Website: home-depot
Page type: billing-address
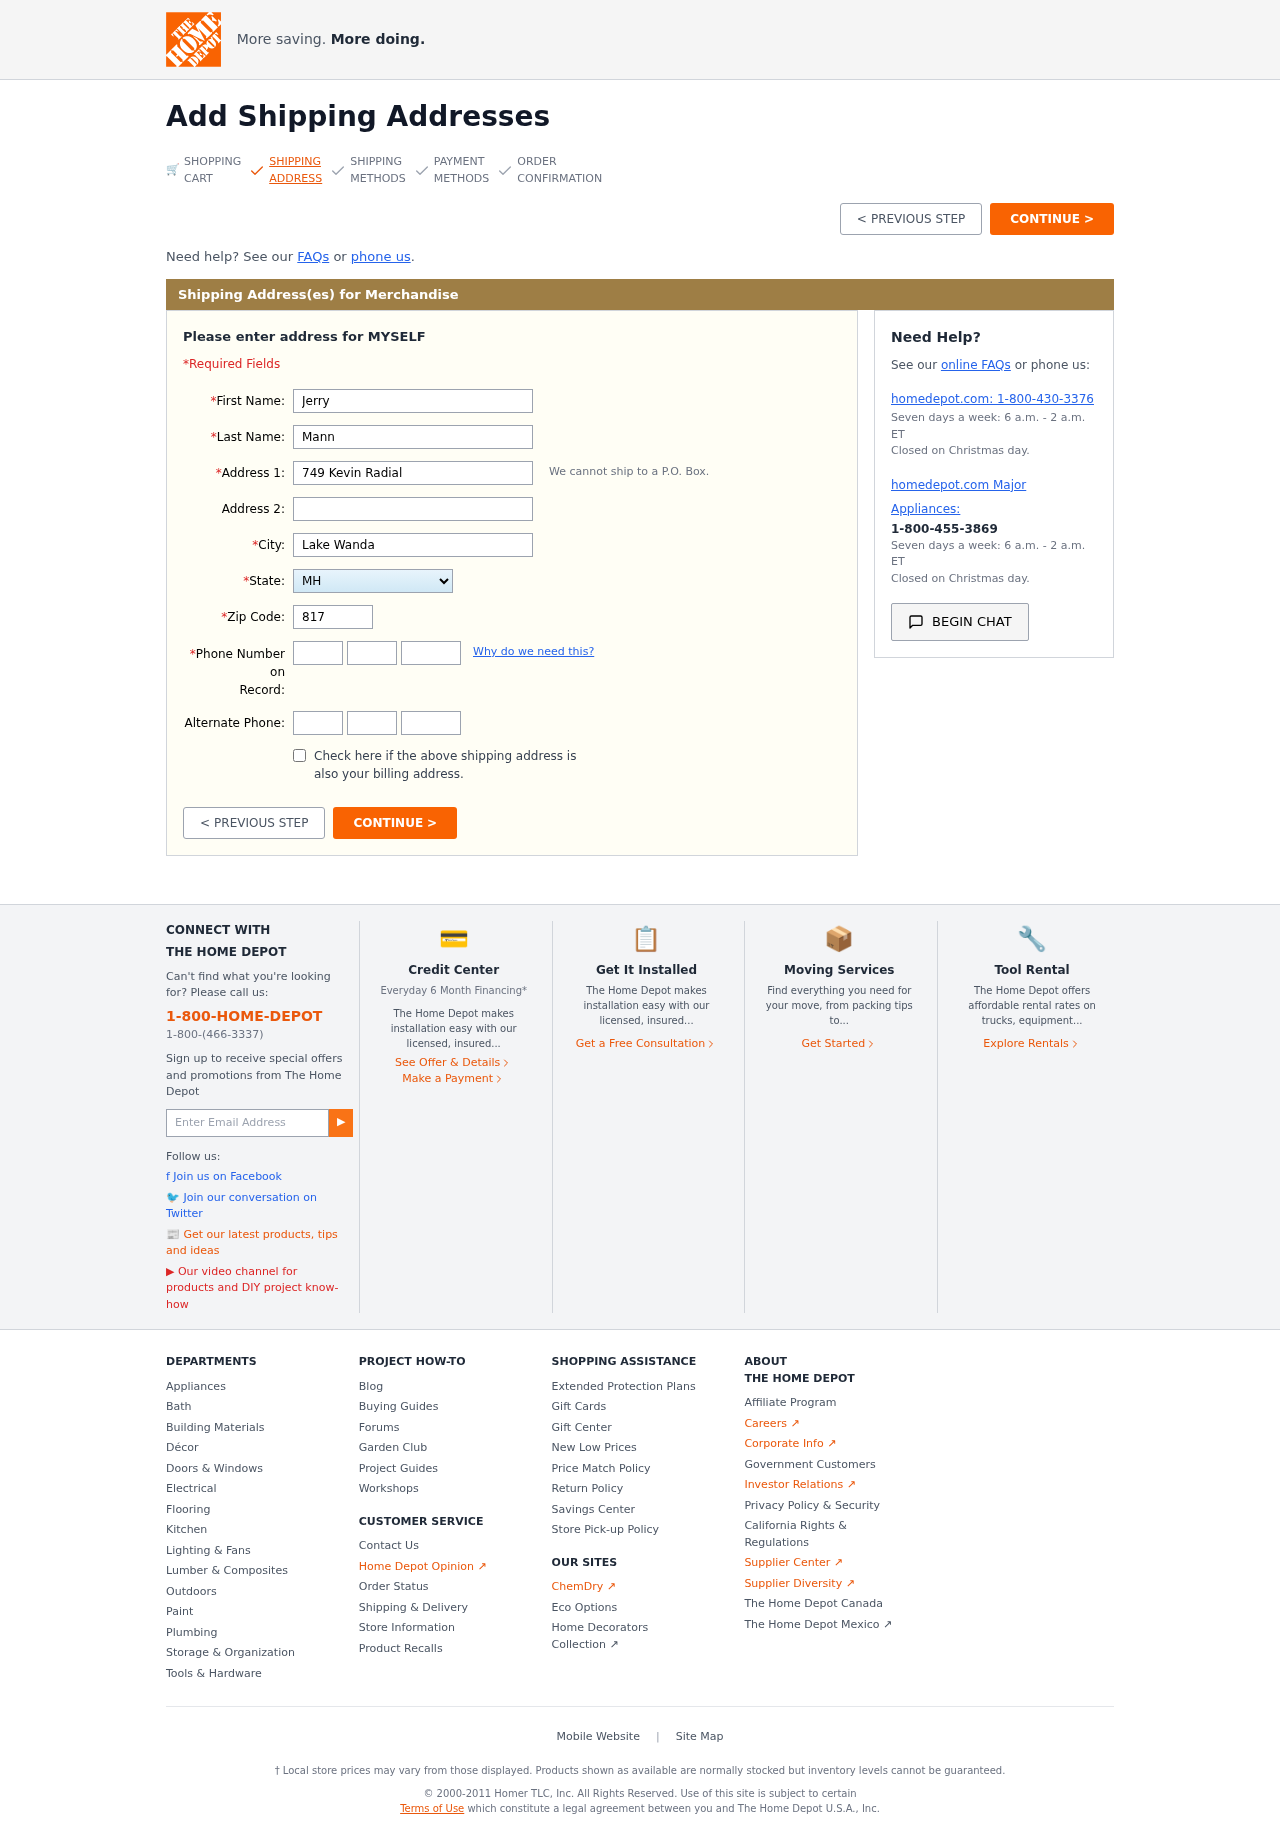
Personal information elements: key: PII_STATE
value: MH
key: PII_FIRSTNAME
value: Jerry
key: PII_LASTNAME
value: Mann
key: PII_STREET
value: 749 Kevin Radial
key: PII_CITY
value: Lake Wanda
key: PII_POSTCODE
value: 81786
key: PII_PHONE_AREA
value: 569
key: PII_PHONE_PREFIX
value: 694
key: PII_PHONE_LINE
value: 0784
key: PII_PHONE_ALT_AREA
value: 217
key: PII_PHONE_ALT_PREFIX
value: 442
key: PII_PHONE_ALT_LINE
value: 0421